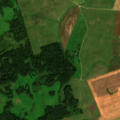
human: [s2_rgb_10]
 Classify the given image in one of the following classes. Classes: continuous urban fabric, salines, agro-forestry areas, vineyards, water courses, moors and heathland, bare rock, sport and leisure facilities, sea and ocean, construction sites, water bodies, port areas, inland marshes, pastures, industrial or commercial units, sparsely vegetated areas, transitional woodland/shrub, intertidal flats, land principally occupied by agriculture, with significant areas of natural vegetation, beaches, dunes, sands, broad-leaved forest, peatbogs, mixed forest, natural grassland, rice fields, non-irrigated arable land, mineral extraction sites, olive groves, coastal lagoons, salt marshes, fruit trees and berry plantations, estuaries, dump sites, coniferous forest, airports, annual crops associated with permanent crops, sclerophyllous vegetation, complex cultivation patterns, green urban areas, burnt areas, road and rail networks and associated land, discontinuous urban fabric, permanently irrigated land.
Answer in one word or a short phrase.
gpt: non-irrigated arable land, land principally occupied by agriculture, with significant areas of natural vegetation, broad-leaved forest